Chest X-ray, AP view. Patient: 32 years old, sex F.
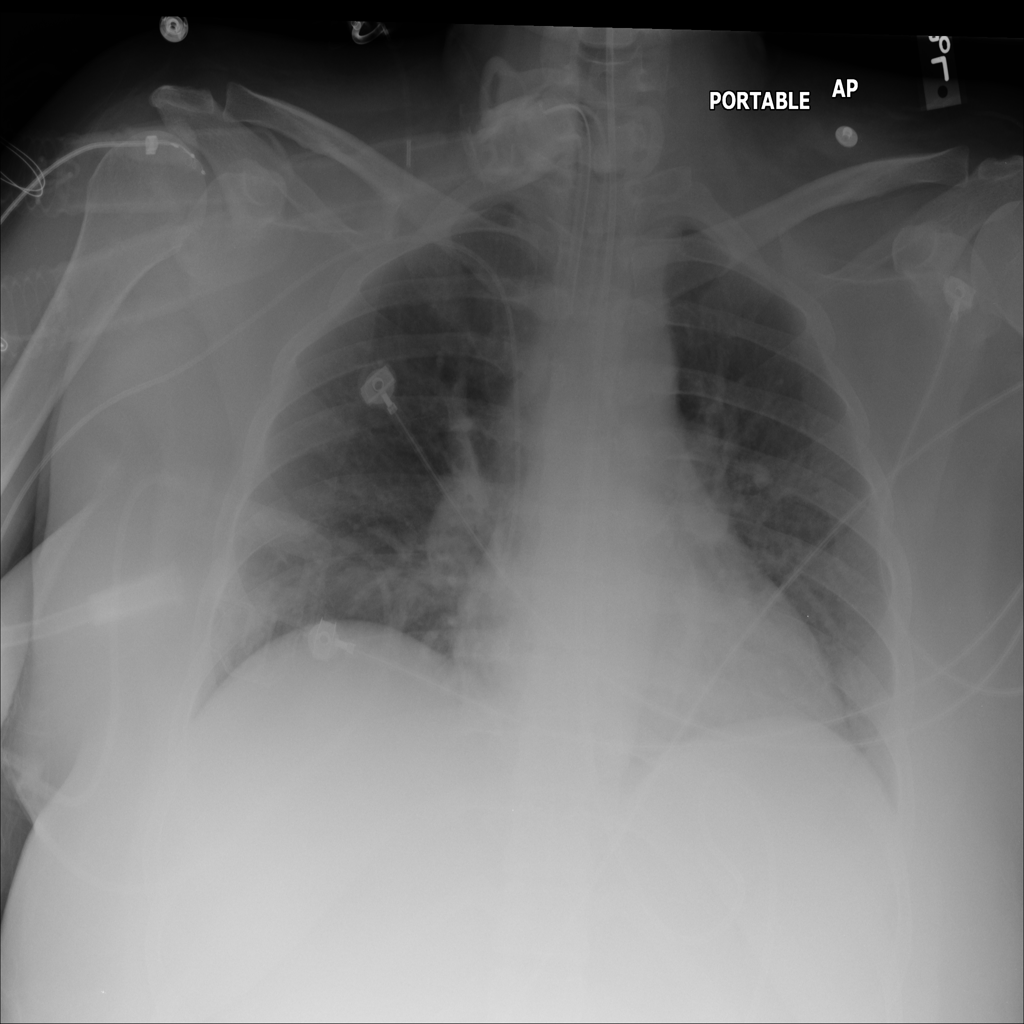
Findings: No Finding